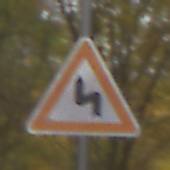
Verkehrszeichen: DoppelkurveZunaechstLinks
Umgebung: Outdoor, Nature
Tageszeit: Midday
Wetter: Overcast
Licht: Natural
Jahreszeit: NotSpecified
Kontrast: LowContrast